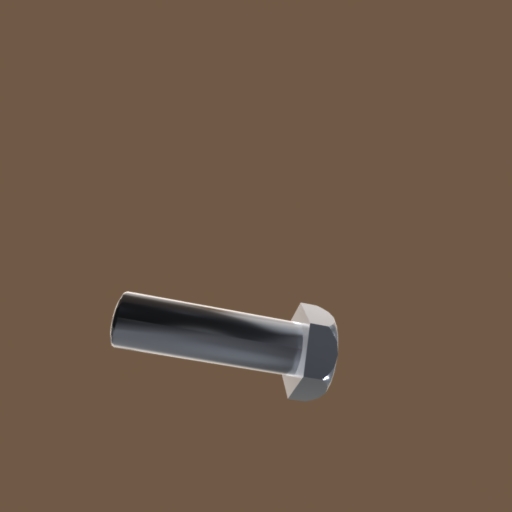
Label: bolt